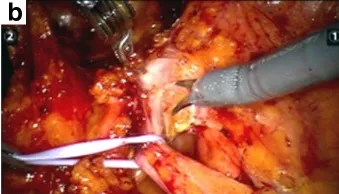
(a-d) The images of robot-assisted laparoscopic AVF repair.
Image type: medical_photograph (other_medical_photograph)